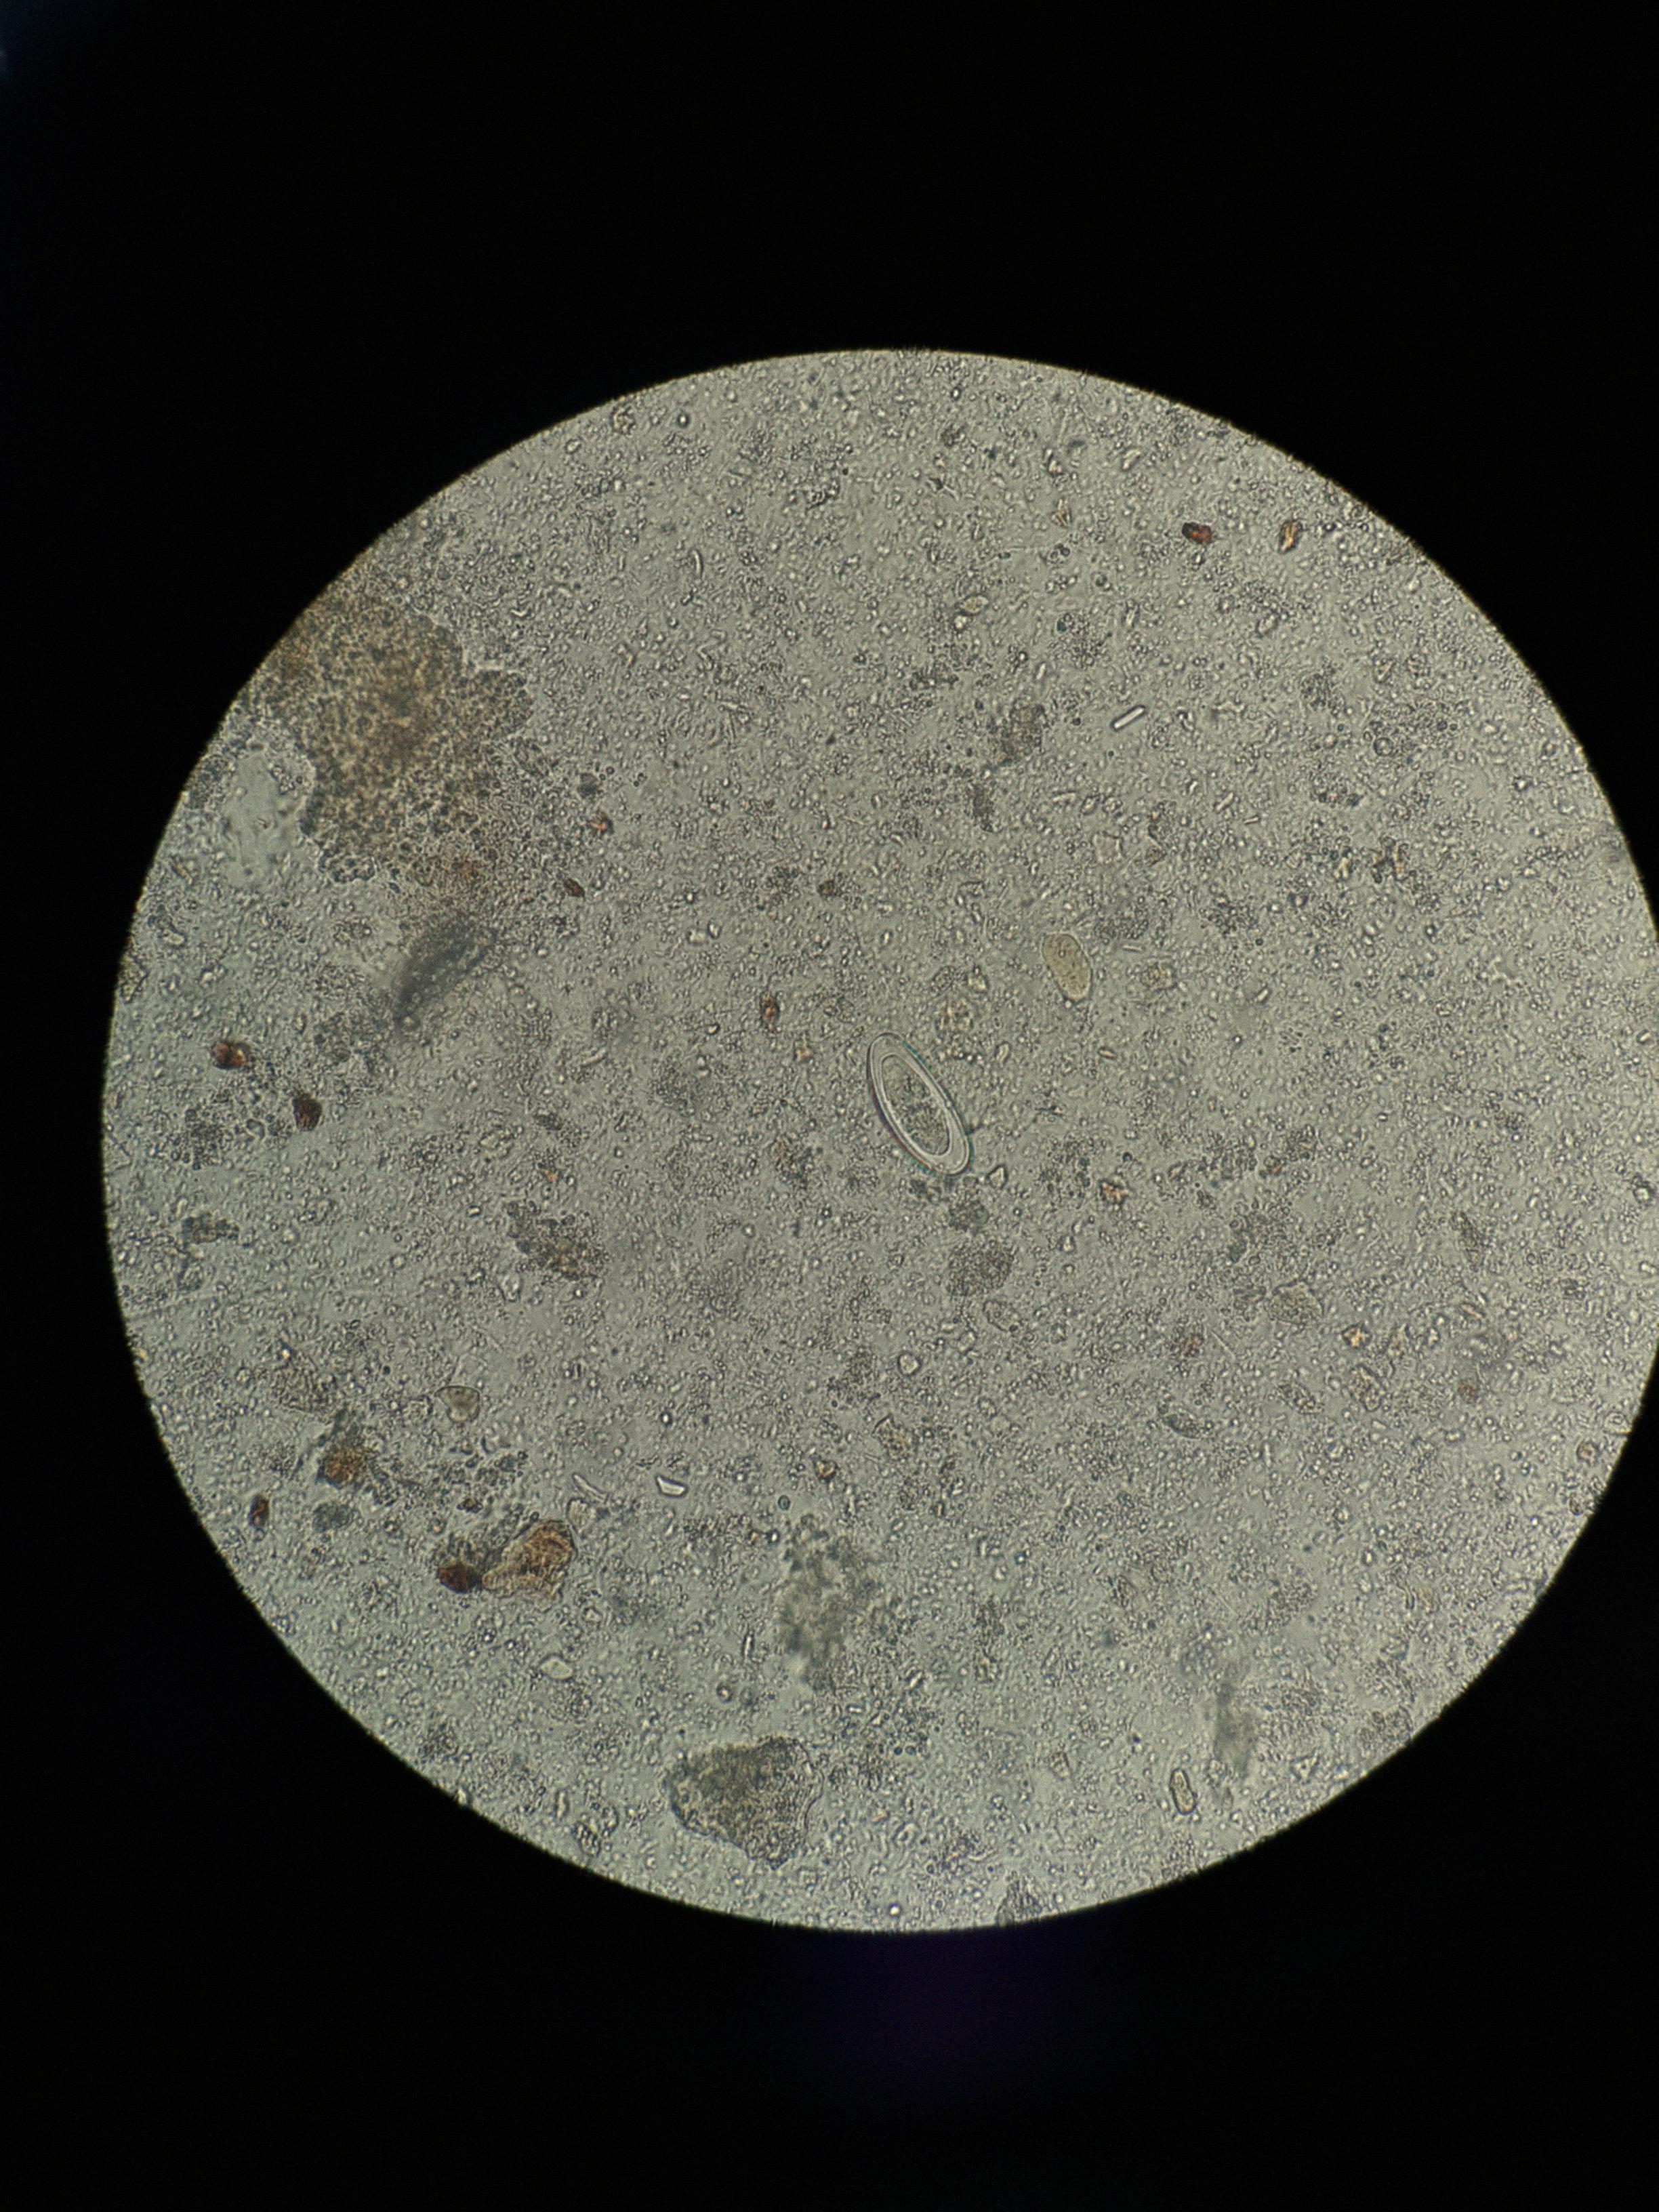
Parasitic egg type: Enterobius vermicularis